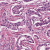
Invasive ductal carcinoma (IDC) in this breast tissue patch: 1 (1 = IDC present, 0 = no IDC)